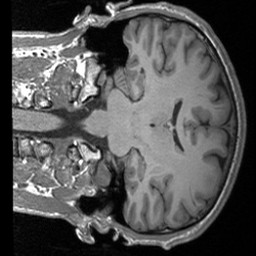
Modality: T1w
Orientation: coronal
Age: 19
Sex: male
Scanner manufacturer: siemens
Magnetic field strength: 3 T
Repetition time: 1.9 s
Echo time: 0.00226 s